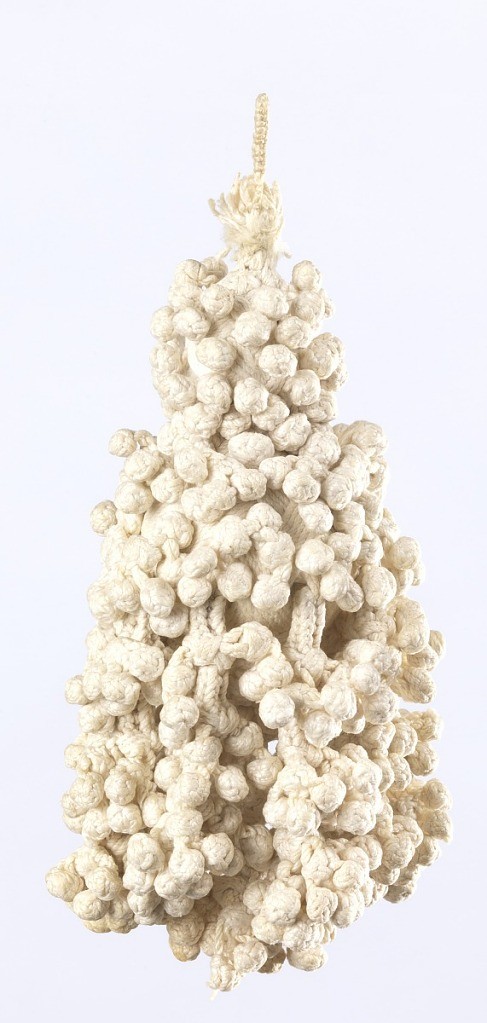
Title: Tassel
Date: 17th century
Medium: linen Technique: braided and knotted
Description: Tassel of linen, braided and knotted. Single loop attached to pear-shaped center from which hang and which is covered entirely with clusters made of tight knotting.